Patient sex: M
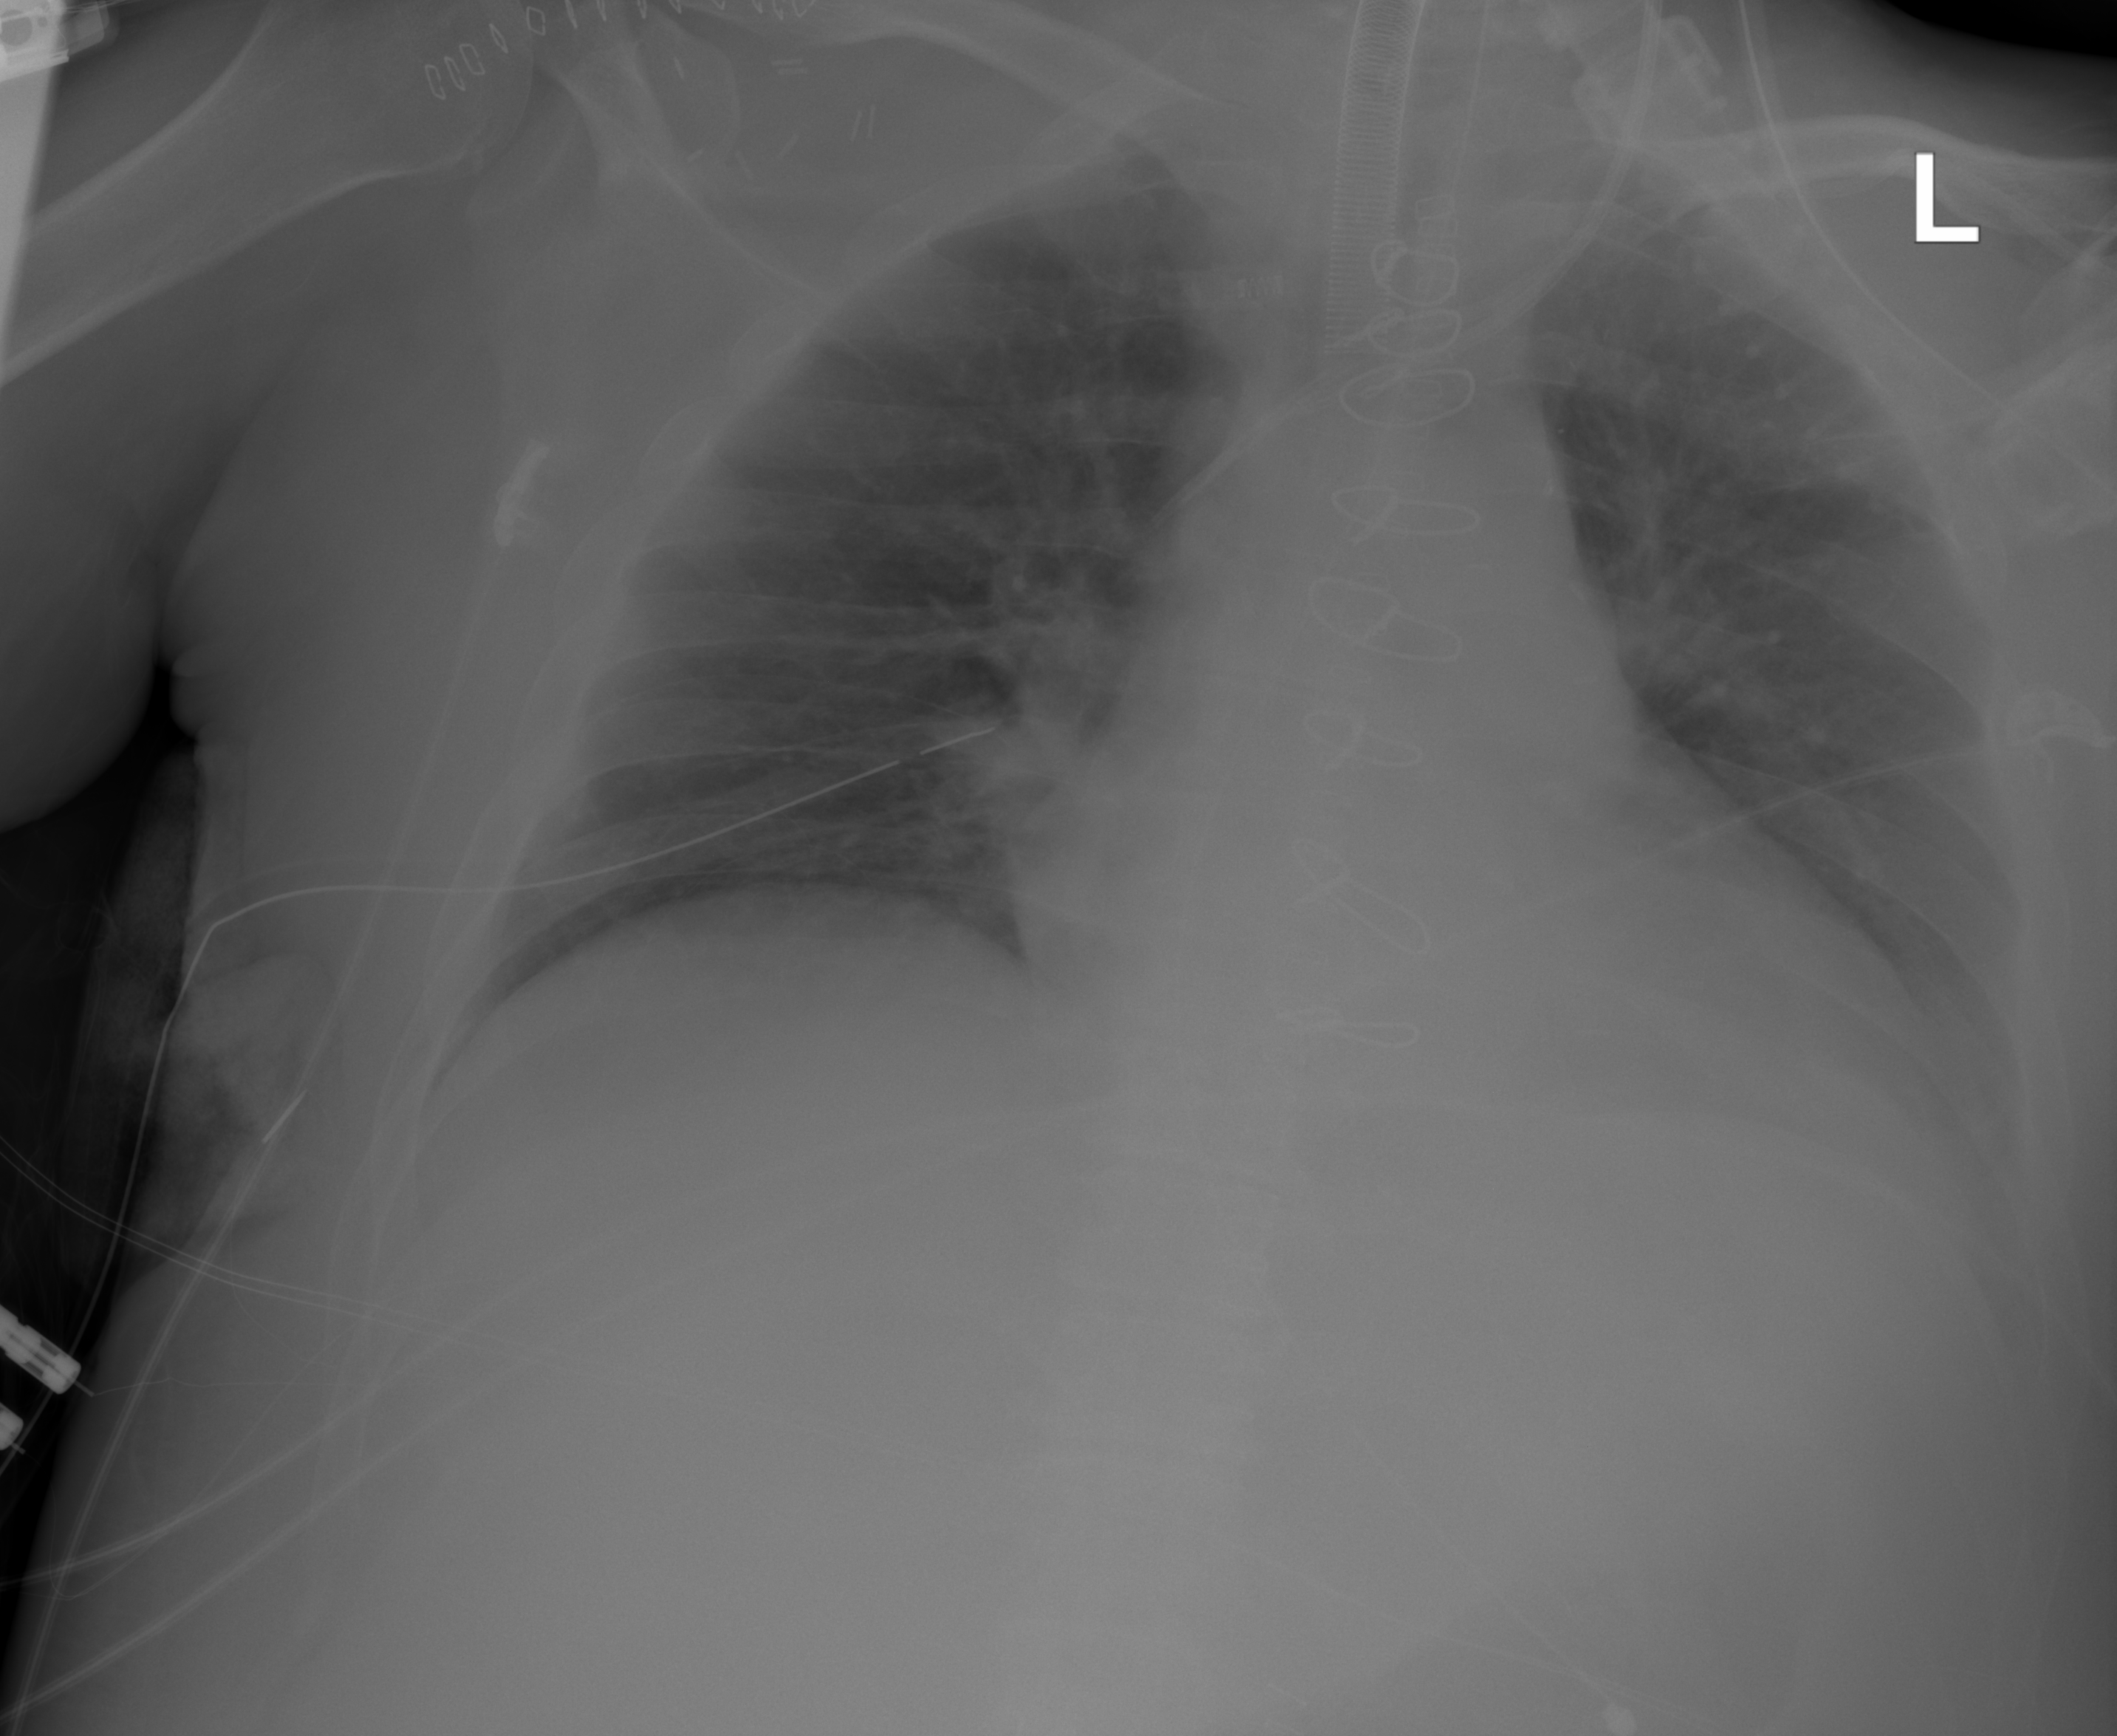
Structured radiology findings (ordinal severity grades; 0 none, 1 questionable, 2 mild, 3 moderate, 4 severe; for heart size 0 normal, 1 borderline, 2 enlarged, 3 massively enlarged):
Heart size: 2
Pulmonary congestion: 2
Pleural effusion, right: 0
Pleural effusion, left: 2
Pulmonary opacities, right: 0
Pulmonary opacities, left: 0
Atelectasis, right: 0
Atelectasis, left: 0